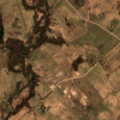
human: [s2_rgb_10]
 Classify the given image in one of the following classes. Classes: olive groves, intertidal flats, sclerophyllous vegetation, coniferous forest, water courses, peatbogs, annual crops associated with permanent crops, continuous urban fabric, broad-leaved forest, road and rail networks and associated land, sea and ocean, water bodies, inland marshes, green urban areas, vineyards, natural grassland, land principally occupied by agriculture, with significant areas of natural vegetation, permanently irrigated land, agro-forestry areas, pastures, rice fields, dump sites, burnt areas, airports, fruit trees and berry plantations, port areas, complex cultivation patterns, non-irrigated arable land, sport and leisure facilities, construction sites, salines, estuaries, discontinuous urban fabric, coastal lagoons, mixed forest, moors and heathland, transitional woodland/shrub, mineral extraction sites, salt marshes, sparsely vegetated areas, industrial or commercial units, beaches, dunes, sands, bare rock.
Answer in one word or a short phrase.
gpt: non-irrigated arable land, pastures, complex cultivation patterns, land principally occupied by agriculture, with significant areas of natural vegetation, coniferous forest